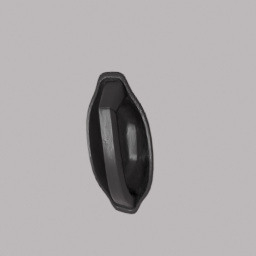
Label: mechanical